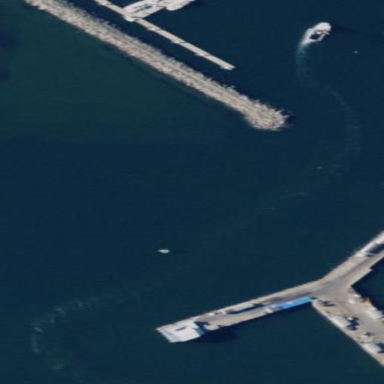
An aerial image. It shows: Industrial area with fish processing pier.